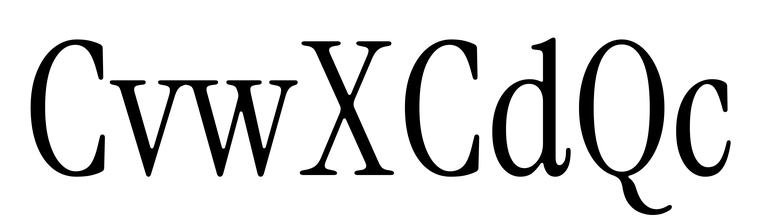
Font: InstrumentSerif-Regular